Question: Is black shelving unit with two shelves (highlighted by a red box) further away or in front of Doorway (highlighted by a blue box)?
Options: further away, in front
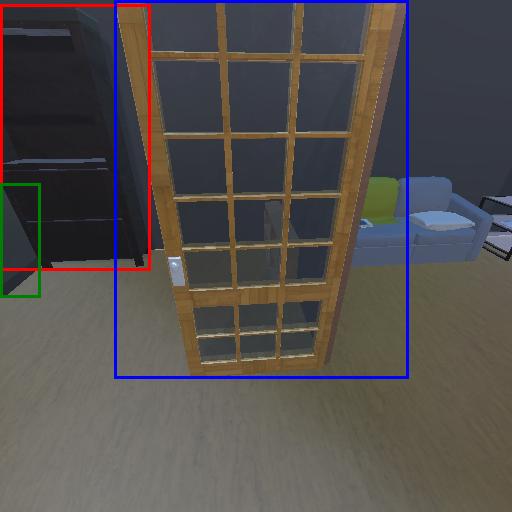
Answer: further away